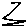
Label: zigzag